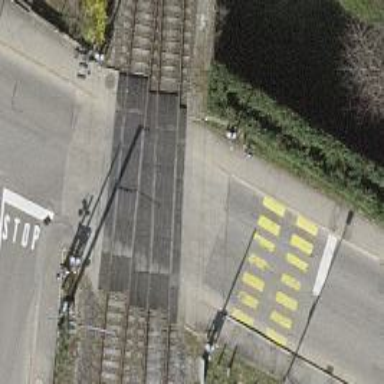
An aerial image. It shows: Level crossing with double half barrier.